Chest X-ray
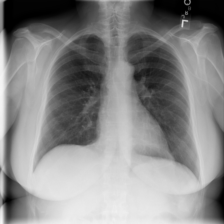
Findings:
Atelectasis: negative
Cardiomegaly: negative
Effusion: negative
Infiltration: negative
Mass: negative
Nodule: negative
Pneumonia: negative
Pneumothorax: negative
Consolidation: negative
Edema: negative
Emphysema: negative
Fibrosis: negative
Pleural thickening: negative
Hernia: negative